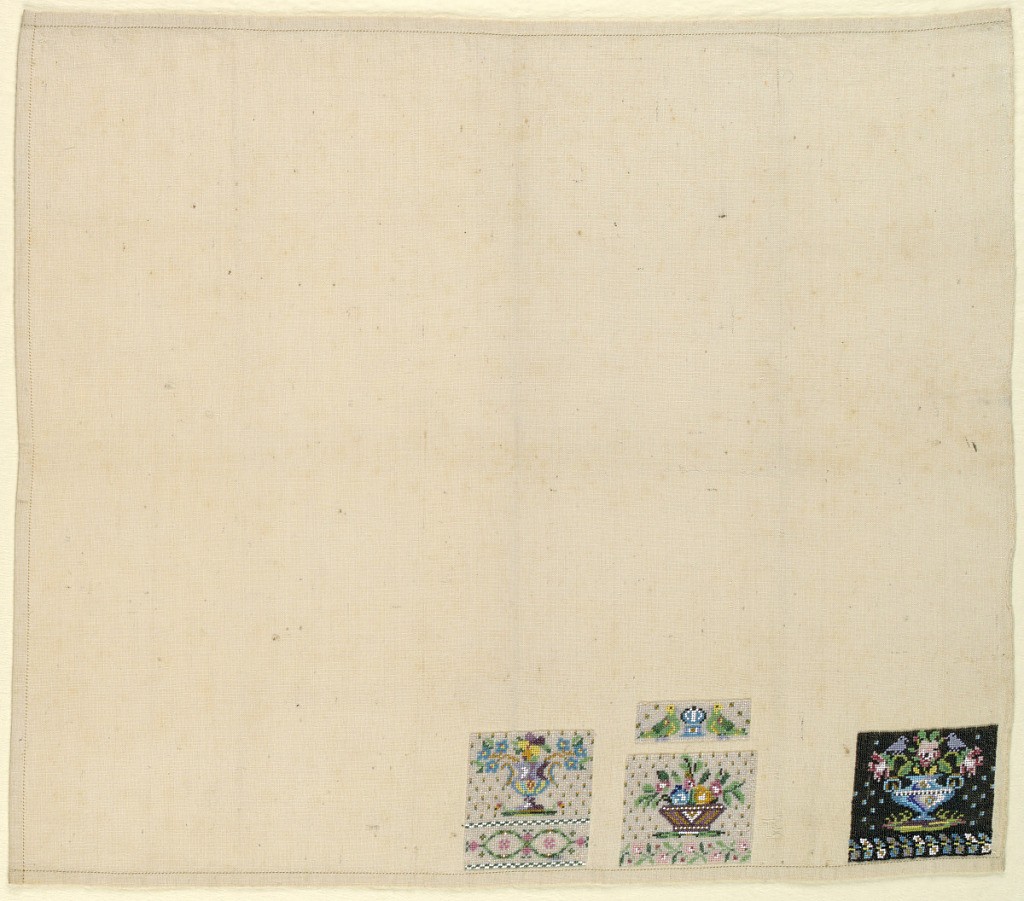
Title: Sampler
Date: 19th century
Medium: cotton, glass beads Technique: embroidered in half-cross stitch
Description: Unfinished beadwork sampler with four small squares of beading in the lower right corner of an otherwise unworked ground. Each square contains a vase of flowers or floral garland.